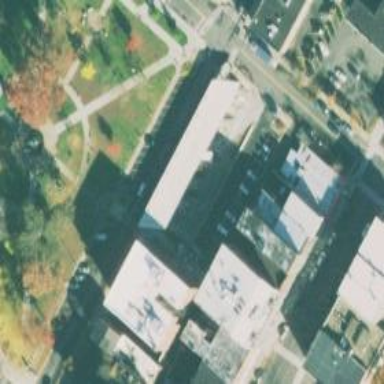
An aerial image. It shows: View of roof of building.